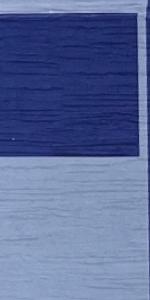
Label: Empty